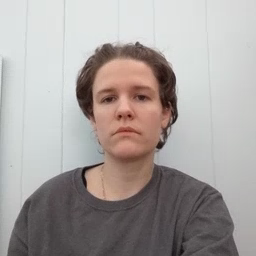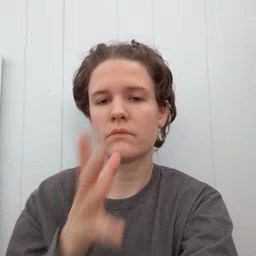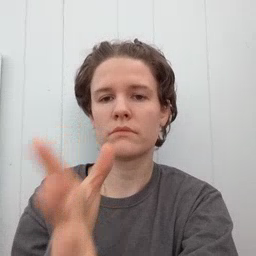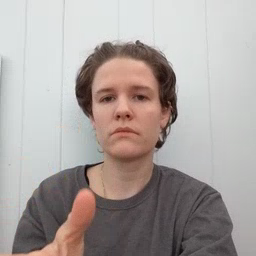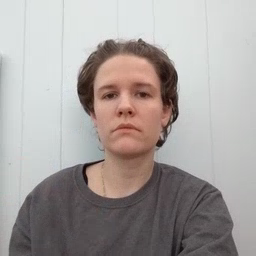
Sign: grandma